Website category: auto
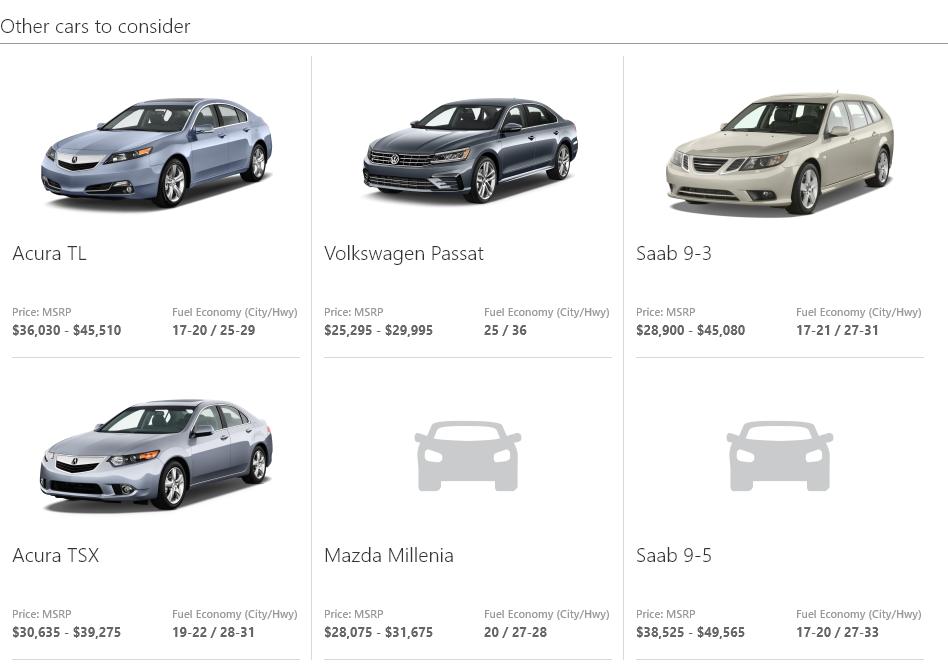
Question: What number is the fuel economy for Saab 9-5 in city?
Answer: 17-20

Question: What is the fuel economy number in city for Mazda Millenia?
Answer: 20

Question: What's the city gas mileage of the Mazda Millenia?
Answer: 20

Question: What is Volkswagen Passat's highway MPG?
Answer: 36

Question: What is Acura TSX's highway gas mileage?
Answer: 28-31

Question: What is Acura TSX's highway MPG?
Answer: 28-31

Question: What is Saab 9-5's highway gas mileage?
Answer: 27-33

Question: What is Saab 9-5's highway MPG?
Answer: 27-33

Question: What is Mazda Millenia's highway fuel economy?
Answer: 27-28

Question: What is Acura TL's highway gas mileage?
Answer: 25-29

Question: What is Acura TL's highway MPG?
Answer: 25-29

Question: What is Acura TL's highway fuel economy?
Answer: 25-29

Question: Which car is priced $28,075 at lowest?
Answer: Mazda Millenia

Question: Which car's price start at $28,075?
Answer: Mazda Millenia

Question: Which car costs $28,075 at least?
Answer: Mazda Millenia

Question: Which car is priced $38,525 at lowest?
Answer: Saab 9-5

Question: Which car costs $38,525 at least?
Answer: Saab 9-5

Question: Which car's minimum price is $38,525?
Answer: Saab 9-5

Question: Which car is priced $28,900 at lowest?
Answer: Saab 9-3

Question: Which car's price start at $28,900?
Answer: Saab 9-3

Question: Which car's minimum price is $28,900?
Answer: Saab 9-3

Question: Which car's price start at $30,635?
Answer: Acura TSX

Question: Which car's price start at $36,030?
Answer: Acura TL

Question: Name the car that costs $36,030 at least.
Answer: Acura TL

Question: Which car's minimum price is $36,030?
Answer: Acura TL

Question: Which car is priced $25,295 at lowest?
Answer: Volkswagen Passat

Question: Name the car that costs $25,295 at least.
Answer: Volkswagen Passat

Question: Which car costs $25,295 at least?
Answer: Volkswagen Passat

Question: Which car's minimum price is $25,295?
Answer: Volkswagen Passat

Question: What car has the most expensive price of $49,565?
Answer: Saab 9-5

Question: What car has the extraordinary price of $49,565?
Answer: Saab 9-5

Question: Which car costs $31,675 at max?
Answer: Mazda Millenia

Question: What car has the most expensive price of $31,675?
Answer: Mazda Millenia

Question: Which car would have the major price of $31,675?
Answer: Mazda Millenia

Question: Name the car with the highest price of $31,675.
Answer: Mazda Millenia

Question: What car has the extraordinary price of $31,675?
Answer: Mazda Millenia

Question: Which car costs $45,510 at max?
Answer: Acura TL

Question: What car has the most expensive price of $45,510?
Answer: Acura TL

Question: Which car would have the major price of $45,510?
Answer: Acura TL

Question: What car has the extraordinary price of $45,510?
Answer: Acura TL

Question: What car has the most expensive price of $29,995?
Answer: Volkswagen Passat

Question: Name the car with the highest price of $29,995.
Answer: Volkswagen Passat

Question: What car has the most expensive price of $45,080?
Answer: Saab 9-3

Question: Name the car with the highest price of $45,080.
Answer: Saab 9-3

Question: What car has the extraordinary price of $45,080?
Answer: Saab 9-3

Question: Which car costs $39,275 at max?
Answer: Acura TSX

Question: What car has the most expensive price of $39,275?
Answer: Acura TSX

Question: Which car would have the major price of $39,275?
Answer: Acura TSX

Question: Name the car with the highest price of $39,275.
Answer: Acura TSX

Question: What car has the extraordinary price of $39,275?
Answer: Acura TSX

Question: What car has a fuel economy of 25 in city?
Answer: Volkswagen Passat

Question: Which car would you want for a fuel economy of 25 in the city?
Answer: Volkswagen Passat

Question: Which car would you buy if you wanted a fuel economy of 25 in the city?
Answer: Volkswagen Passat

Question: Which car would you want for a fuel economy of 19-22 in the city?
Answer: Acura TSX

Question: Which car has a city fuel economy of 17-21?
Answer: Saab 9-3

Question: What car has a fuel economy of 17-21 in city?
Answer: Saab 9-3

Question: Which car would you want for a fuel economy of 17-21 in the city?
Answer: Saab 9-3

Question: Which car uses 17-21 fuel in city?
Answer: Saab 9-3

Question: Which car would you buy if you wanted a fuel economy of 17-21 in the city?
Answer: Saab 9-3

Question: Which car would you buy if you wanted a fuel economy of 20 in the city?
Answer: Mazda Millenia

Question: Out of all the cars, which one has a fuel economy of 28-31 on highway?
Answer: Acura TSX

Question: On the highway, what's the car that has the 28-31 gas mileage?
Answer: Acura TSX

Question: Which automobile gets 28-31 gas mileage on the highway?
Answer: Acura TSX

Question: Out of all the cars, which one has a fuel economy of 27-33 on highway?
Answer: Saab 9-5